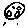
Label: moon